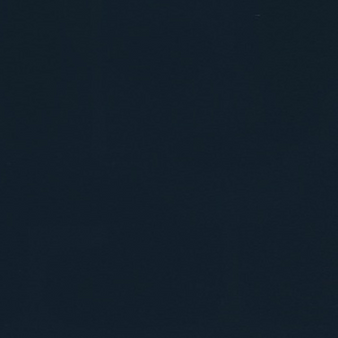
Label: other